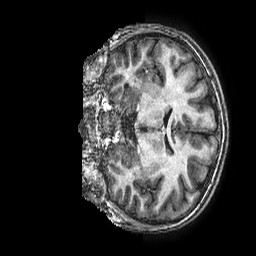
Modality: T1w
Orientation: coronal
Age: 14
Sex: female
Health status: ill
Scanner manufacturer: ge
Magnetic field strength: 3 T
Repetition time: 0.00766 s
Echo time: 0.003476 s